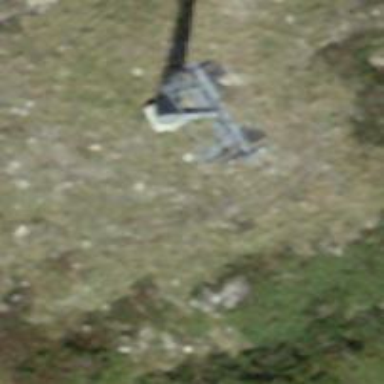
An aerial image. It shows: Pylon for aerialway.